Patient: sex F, age 38
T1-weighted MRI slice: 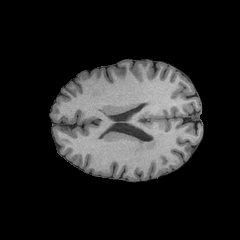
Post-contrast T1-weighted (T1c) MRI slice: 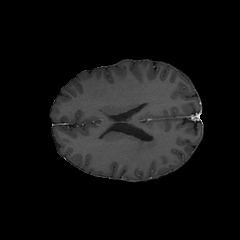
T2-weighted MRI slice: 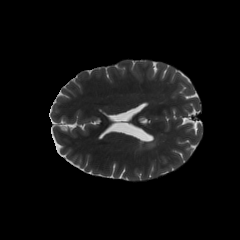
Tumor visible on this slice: yes
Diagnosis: Astrocytoma, IDH-mutant
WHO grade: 3